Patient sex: M
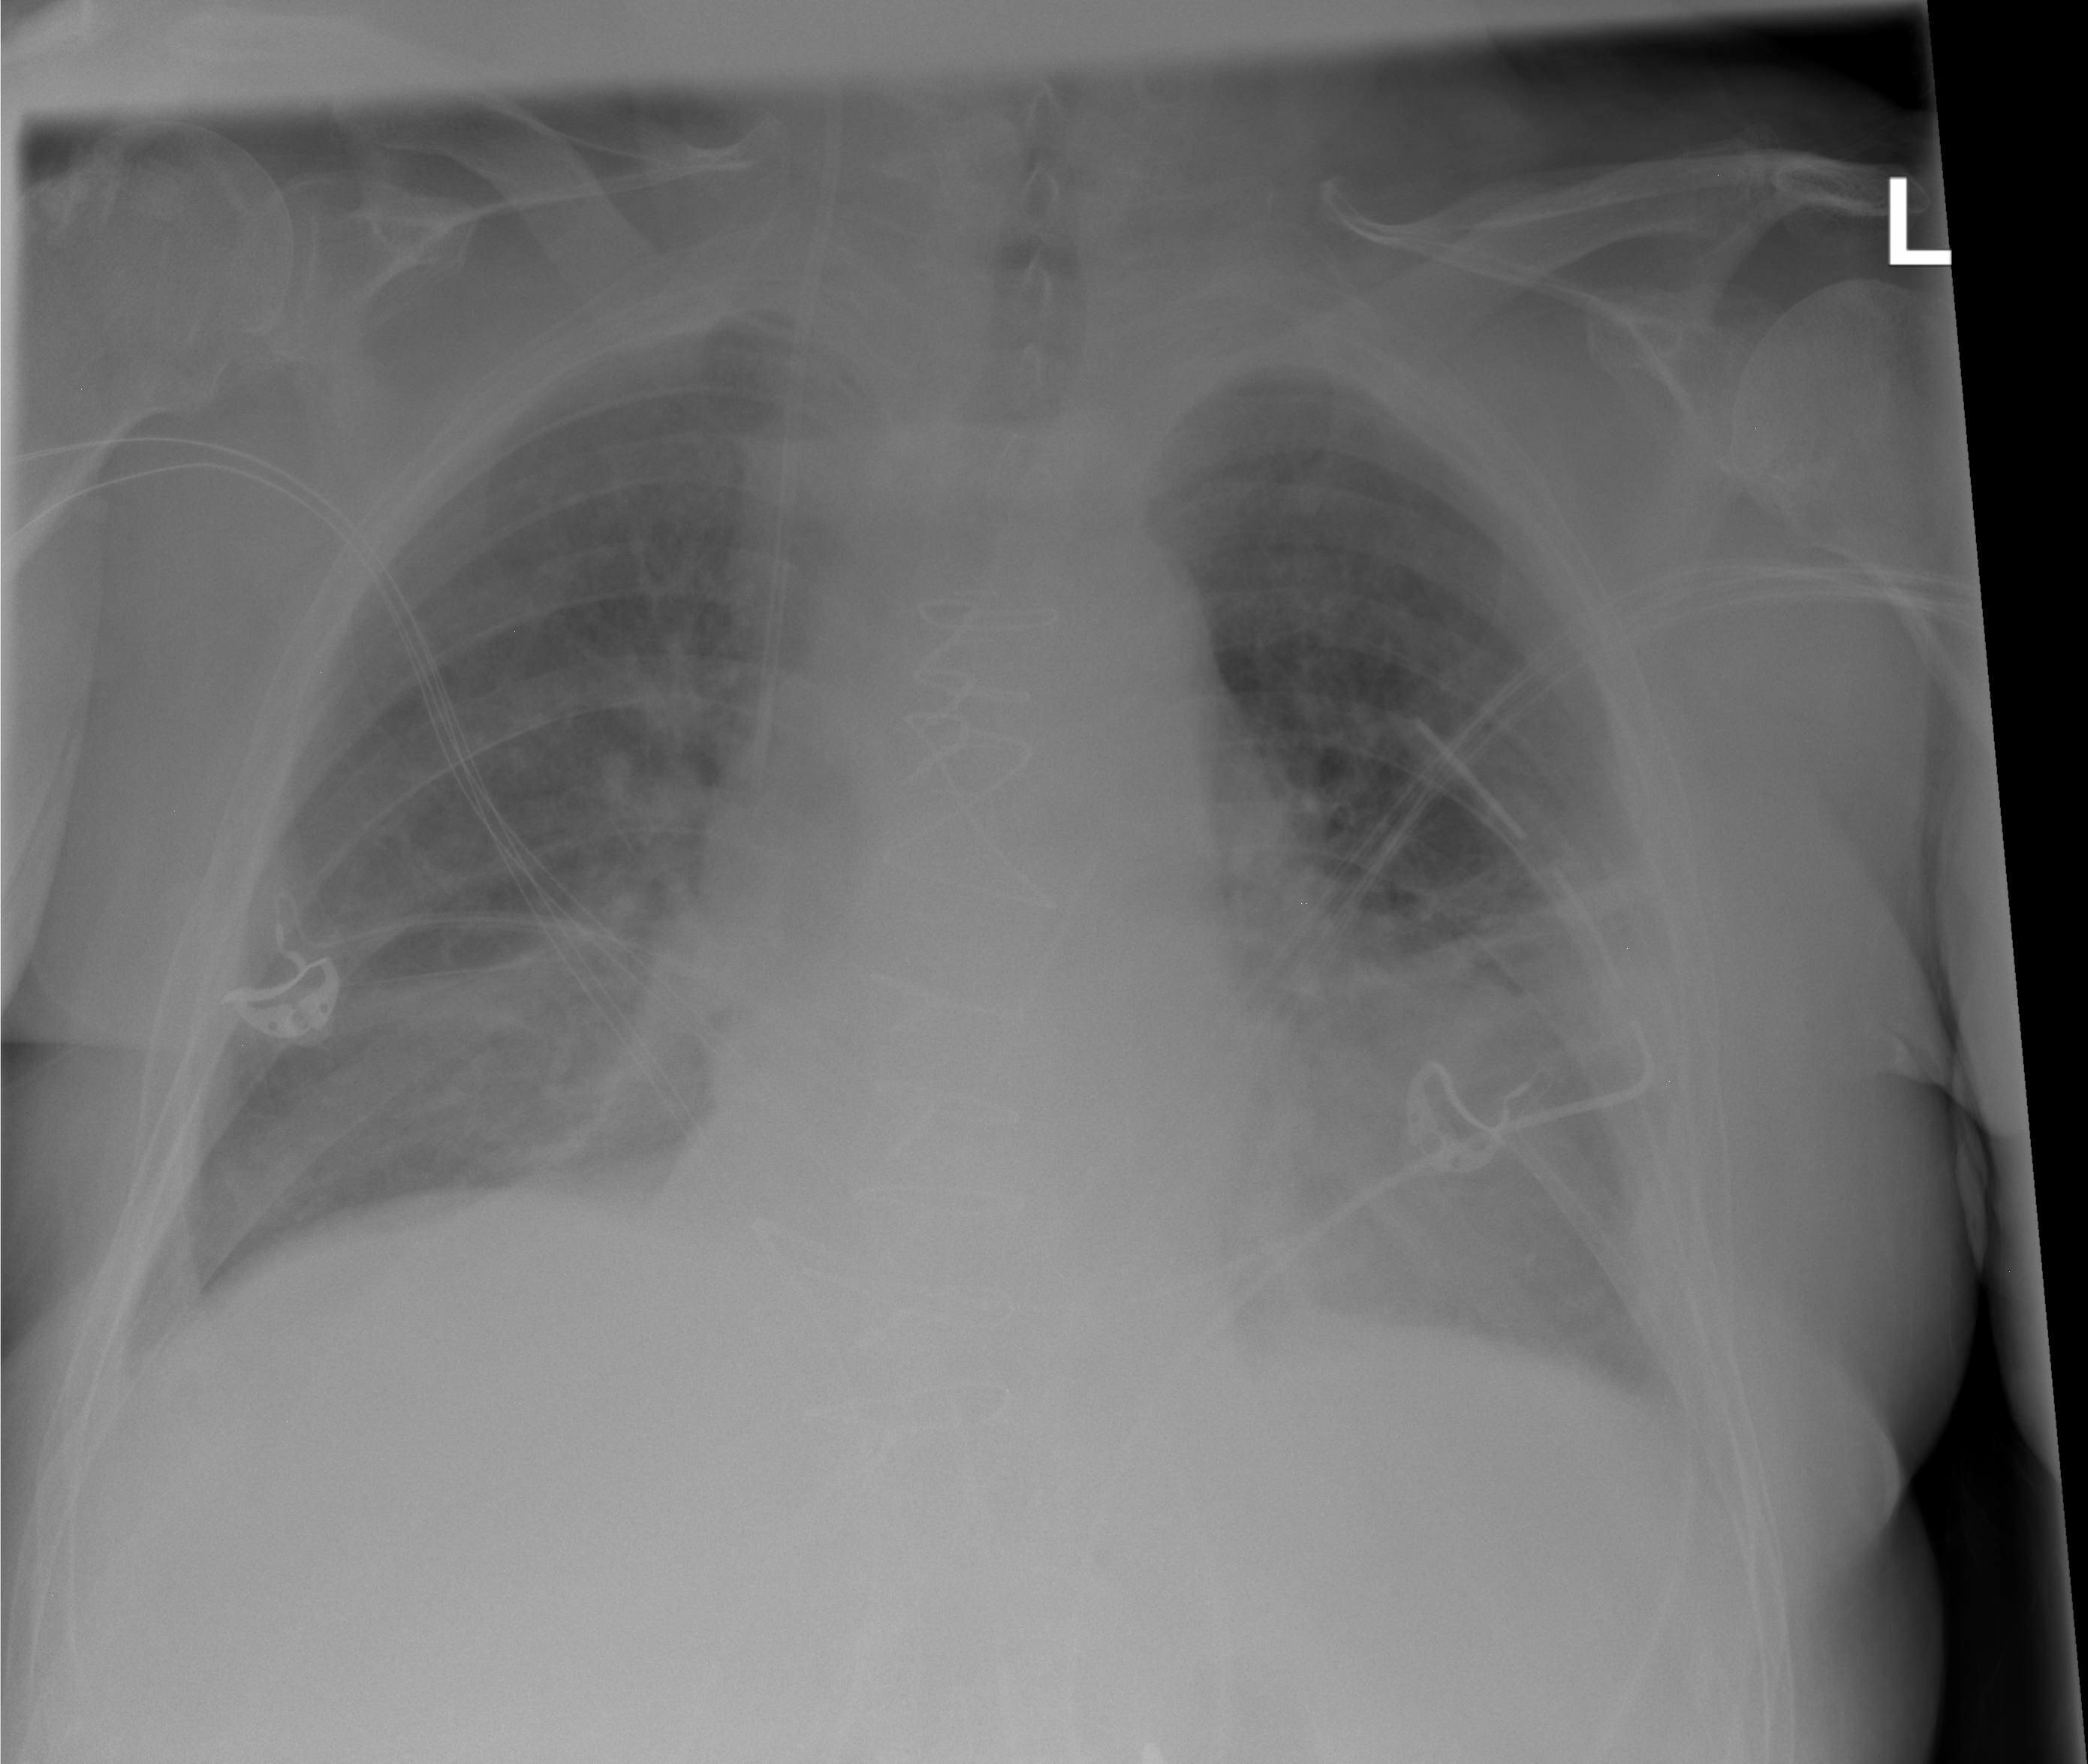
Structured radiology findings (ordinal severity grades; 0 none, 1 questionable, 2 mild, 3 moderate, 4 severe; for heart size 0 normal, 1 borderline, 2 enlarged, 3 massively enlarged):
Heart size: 2
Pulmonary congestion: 2
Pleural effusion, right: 1
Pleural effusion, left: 2
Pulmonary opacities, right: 1
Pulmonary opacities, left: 2
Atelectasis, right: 2
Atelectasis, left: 2